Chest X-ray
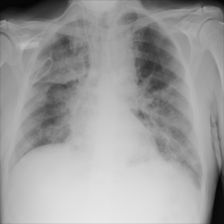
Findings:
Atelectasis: negative
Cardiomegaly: negative
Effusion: negative
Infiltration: negative
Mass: negative
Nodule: negative
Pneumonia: negative
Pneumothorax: negative
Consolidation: negative
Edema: negative
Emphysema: negative
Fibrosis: negative
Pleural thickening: negative
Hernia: negative